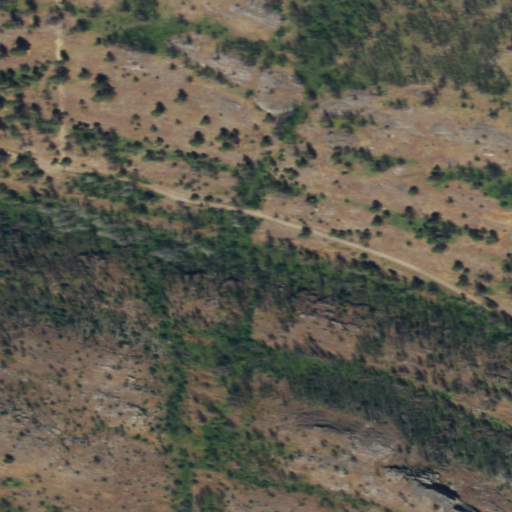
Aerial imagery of gap in Washington named Lockman Pass containing grassland, shrub, and evergreen forest